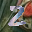
Label: 2